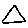
Label: triangle